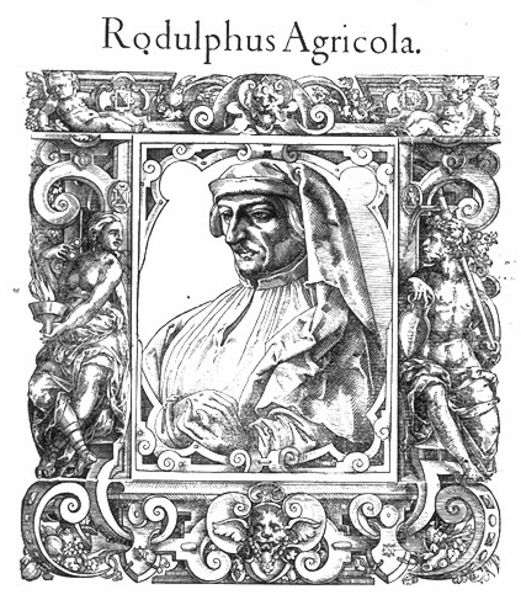
Titel: Bildnis des Rudolph Agricola
Künstler: Tobias Stimmer
Institution: (Seriendruck)
Schlagwörter: feuer, flügel, körper, mann, nackt, umhang, fenster, finger, frau, hut, mund, nase, profil, schwarz, skizze, weiss, zeichnung, blick, tuch, haube, ornament, hemd, mütze, augen, band, barock, falten, gesicht, kragen, rahmen, ärmel, bild, hände, portrait, porträt, figur, gewand, mantel, gewänder, pflanzen, kinn, engel, putte, putto, ranken, kopfbedeckung, brüste, holzschnitt, venedig, grafik, figuren, kartusche, büste, dekor, ornamente, verzierung, name, kohle, druck, stich, titel, kupfer, text, überschrift, fraue, bleistift, beten, allegorie, kranz, künste, wappen, verschränkt, skulpturen, statuen, voluten, mittelalter, gelehrter, löwe, portr, putten, kupferstich, putti, fackel, spiralen, spirale, fratze, lateinisch, rocaille, italienisch, sagen, altertum, genien, humanismus, wissenschaften, agricola, tporträt, berkwerg, rodulphus agricola, rodulphus, kionn